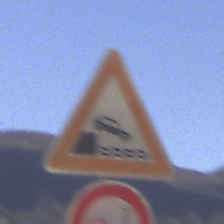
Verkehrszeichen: Ufer
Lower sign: VerbotUeberholenEinspurigeFahrzeuge
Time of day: Midday
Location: Outdoor (Nature)
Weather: Clear
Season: NotSpecified
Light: Natural